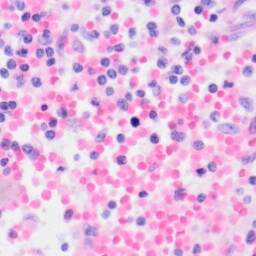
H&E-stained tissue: Kidney